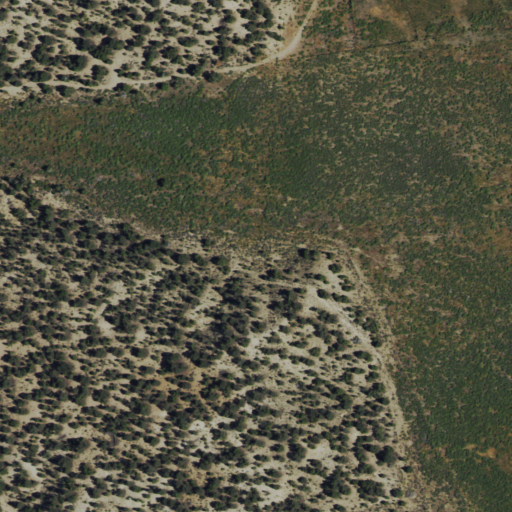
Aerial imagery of valley in Nevada named Blue Rock Canyon containing shrub and evergreen forest